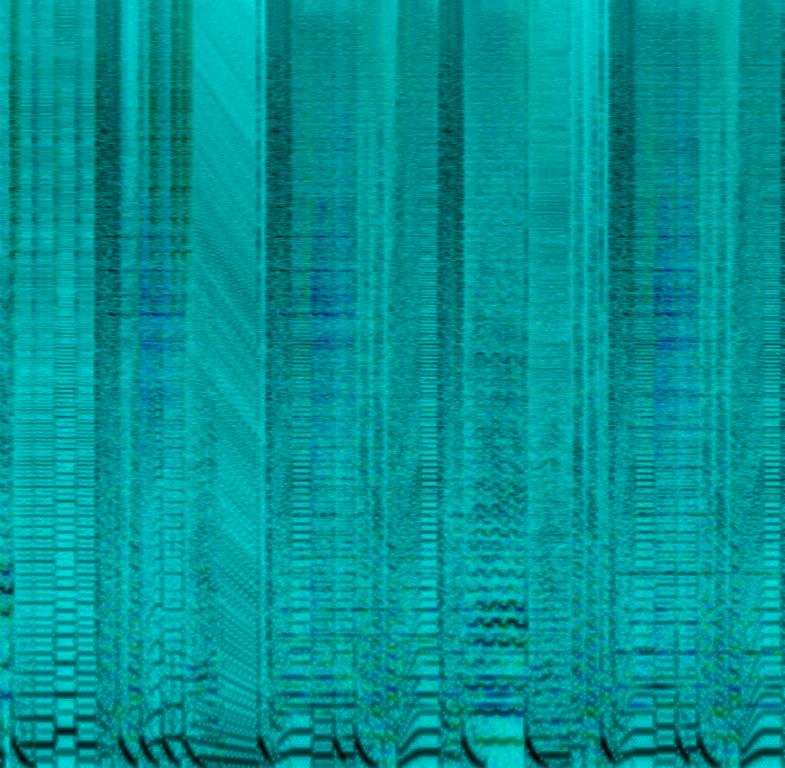
The song is an instrumental. The song is medium tempo with a slick drumming rhythm, grunge keyboard tones, overdriven synth tones and string pad section. The song is groovy and exciting. The audio quality is poor in general.